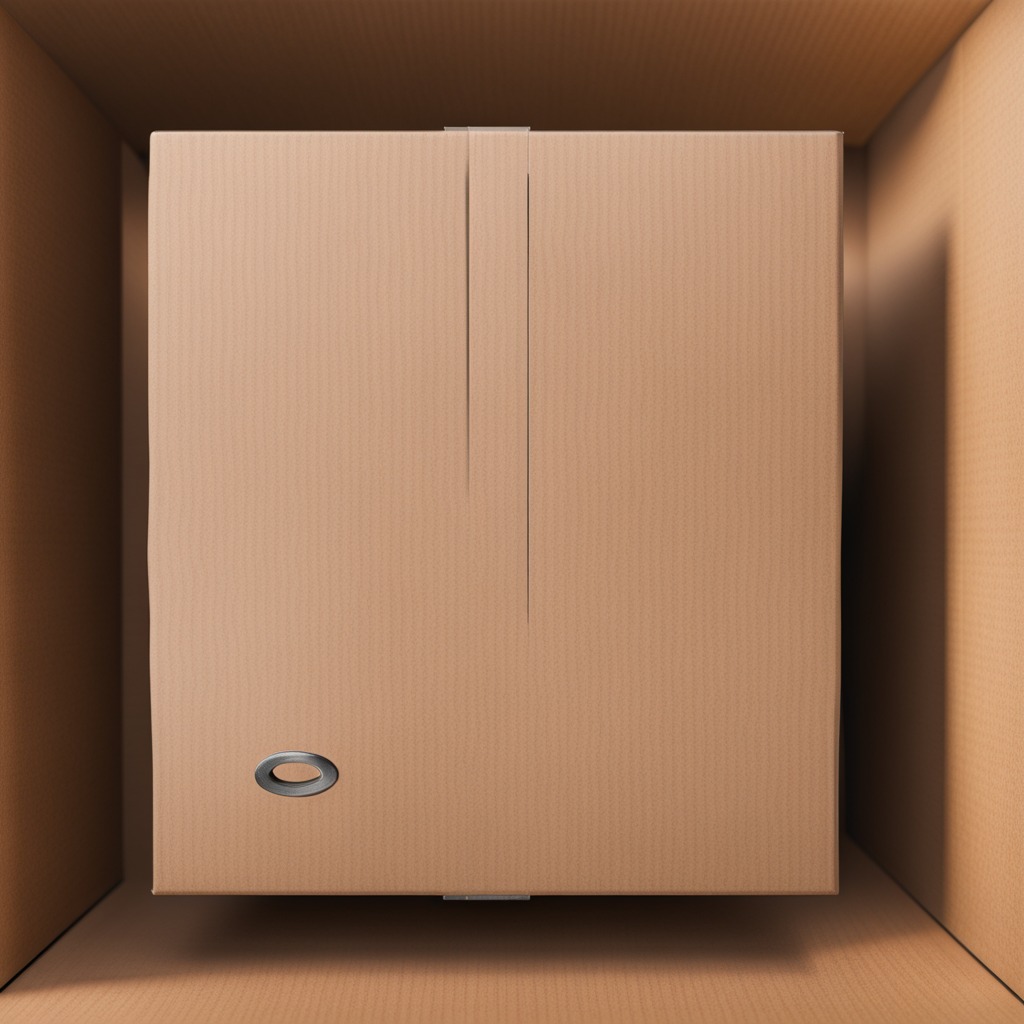
A flat metal washer is lying on the cardboard box surface.